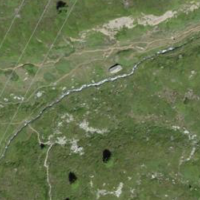
EUNIS habitat code: 26
Species observed at this site:
Lysandra coridon
Erebia melampus